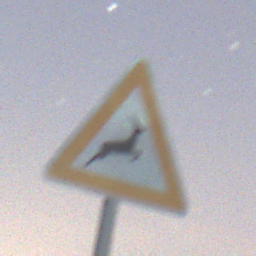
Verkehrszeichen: WildwechselLinks
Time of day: Night
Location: Outdoor (Nature)
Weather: Overcast
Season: NotSpecified
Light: Artificial